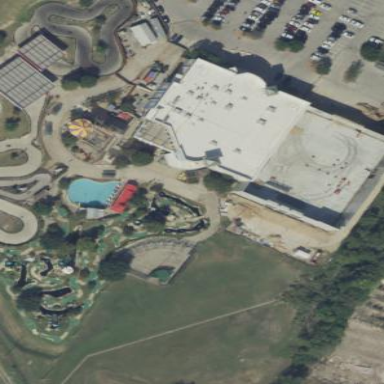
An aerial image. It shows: Theme park.